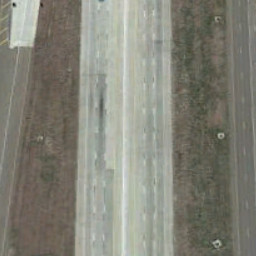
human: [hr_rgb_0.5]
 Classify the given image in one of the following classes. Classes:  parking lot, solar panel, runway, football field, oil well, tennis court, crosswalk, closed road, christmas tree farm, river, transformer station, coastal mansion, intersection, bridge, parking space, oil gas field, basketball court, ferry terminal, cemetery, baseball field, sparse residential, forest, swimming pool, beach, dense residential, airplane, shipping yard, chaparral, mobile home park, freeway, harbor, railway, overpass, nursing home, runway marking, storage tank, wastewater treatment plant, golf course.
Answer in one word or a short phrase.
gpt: freeway